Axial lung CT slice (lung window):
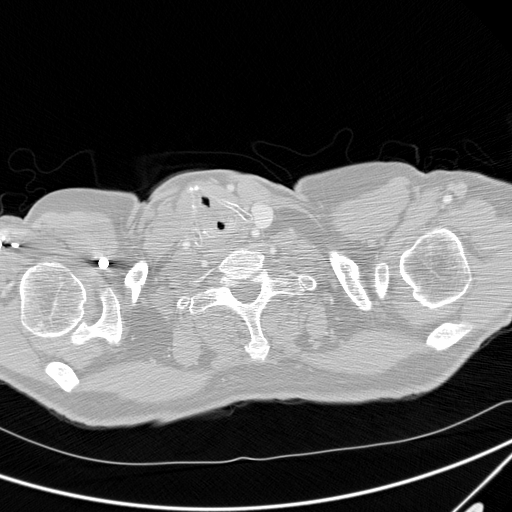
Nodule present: no